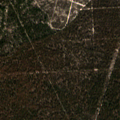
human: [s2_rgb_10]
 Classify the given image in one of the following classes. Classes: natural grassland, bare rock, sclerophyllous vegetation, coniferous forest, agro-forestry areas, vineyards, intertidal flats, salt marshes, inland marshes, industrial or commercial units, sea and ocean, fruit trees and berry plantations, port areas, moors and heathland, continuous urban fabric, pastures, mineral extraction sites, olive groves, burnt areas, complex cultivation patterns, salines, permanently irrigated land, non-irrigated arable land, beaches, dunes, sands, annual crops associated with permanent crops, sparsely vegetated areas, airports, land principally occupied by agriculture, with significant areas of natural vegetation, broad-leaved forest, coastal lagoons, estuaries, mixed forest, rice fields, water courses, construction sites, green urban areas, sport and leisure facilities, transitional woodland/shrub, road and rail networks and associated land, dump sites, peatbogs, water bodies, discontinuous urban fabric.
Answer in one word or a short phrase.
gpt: broad-leaved forest, moors and heathland